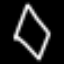
Label: diamond